Question: i am currently testing android inapp billing.i got code from developer site.
and i followed all the instruction given in developer site.
1)uploaded apk file as draft in market
2)created product list and published
3)Registered test account and set that account as a primary account
but when i testing all other reserved product id's working fine,but my product id purchase is not working .buy button is disabled.
but developer site they mentioned that u can simulate the purchasing process so any body can give me the suggestion

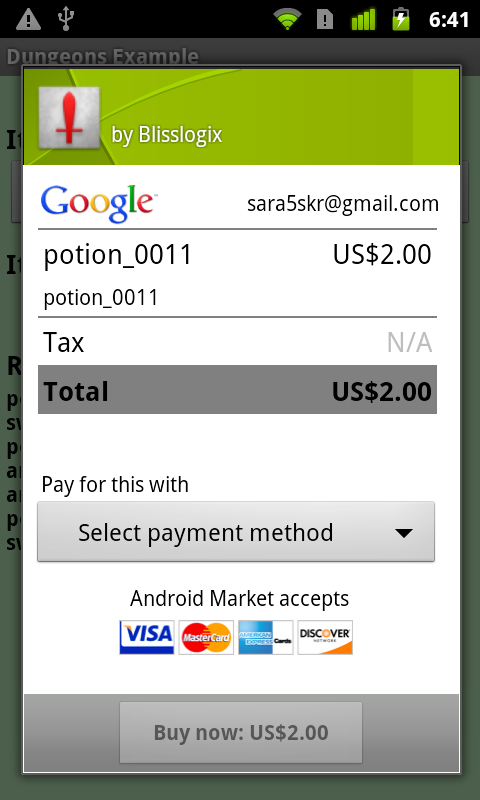
Answer: You obviously haven't selected the payment method, that's why buy button is disabled,you should choose one option - visa card or something else.